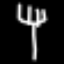
Label: fork